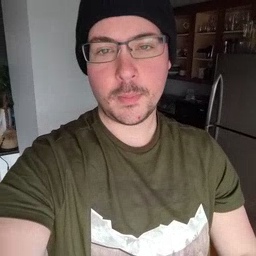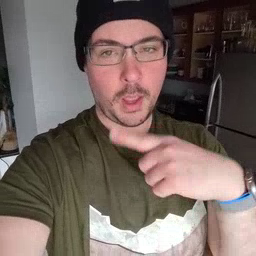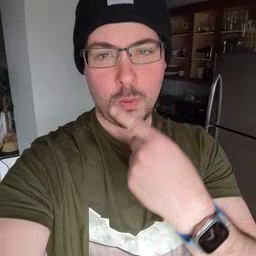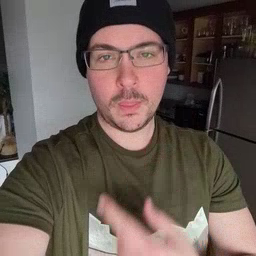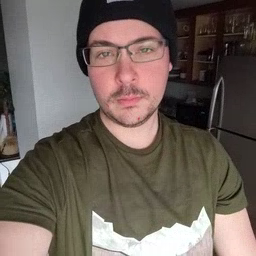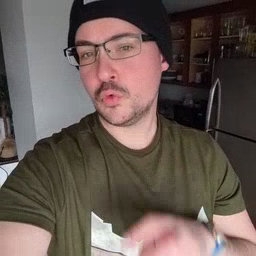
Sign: mouth